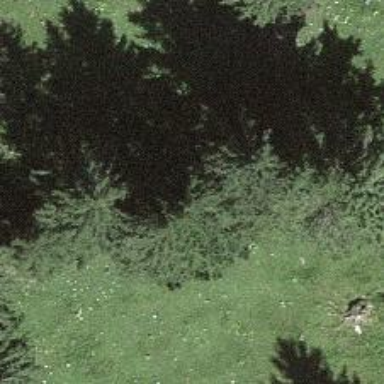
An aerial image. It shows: Beautiful tree in nature.